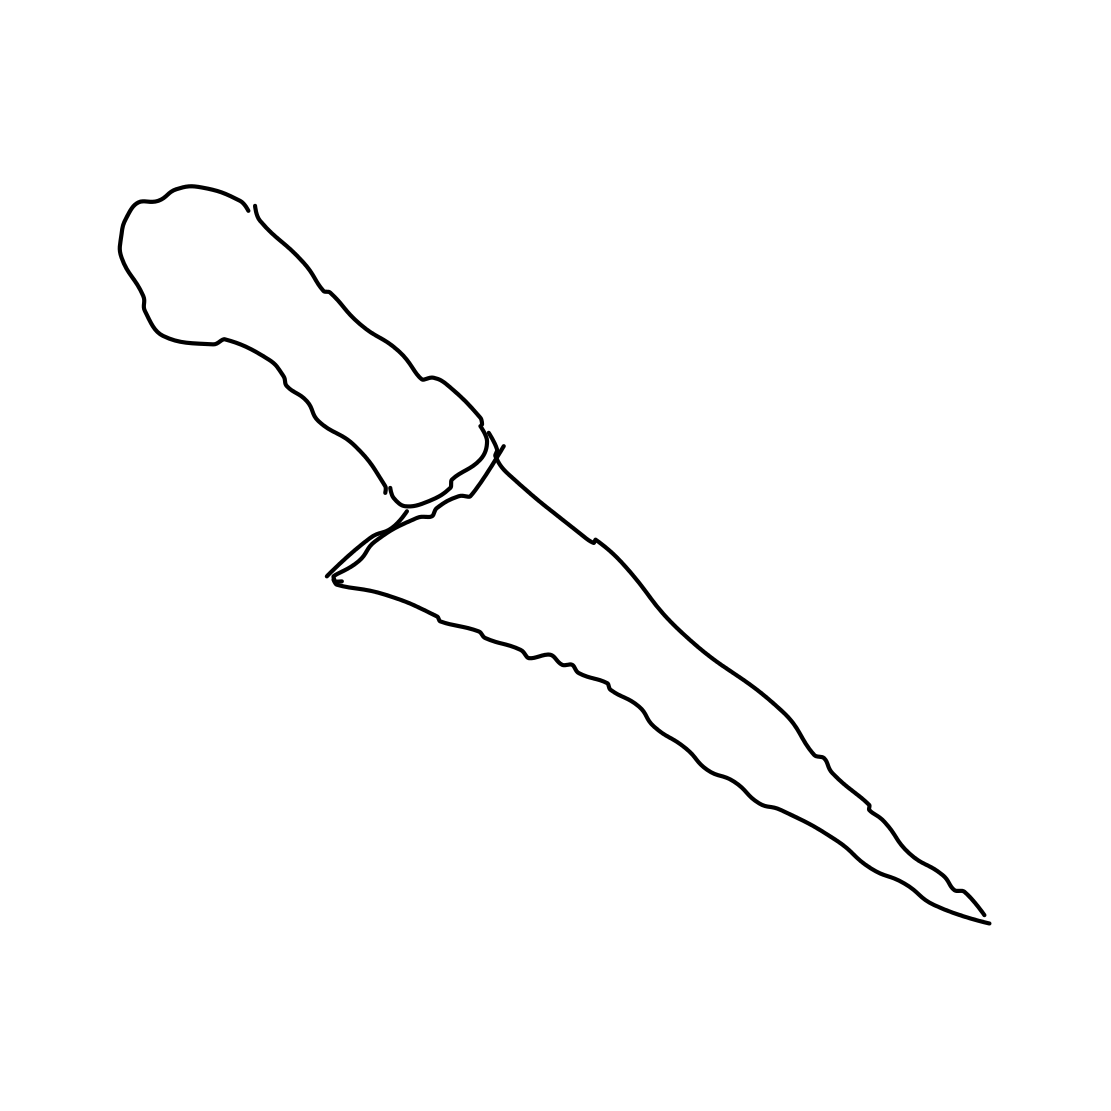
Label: knife